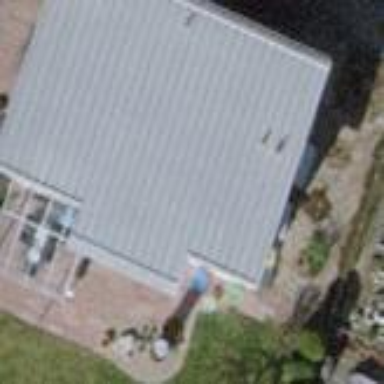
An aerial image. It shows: Detached building.